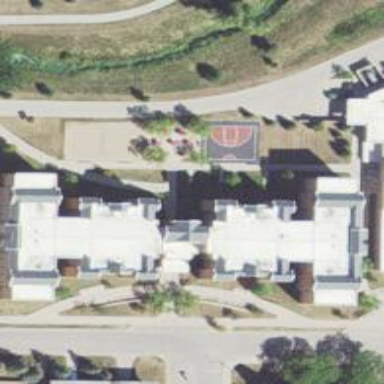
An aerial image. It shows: Dormitory building.